Question: Help, im using unity 2020.3.15f2, OnCollisionEnter is not working.
I have 2 gameObjects, both with not trigger SphereColliders and not Kinematic RigidBodies.
My RigidBodies doesn't have gravity on, but they have constants (don't move on z, and don't rotate on x or y)
Im shure they collide because both gameobjects interact colliding, but when i call the script that contains the OnCollisionEnter (that just call a Debug.Log("Collision")) i don't see anything on console.
'''
void OnCollisionEnter(Collision col){
Debug.Log("Collision"); //i don't see anything on console
}
'''
This is my SphereCollider and RigidBody setup for both GameObjects:

And the script is on the parent of those GameObjects, like this:
<URL>
<URL>
<URL>
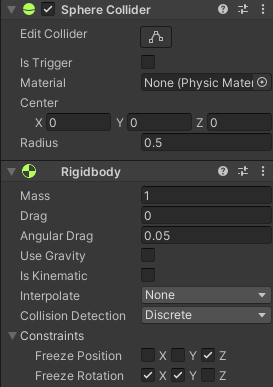
Answer: I Solve by thinking: How my scene is setted?, I see that the gameObjects that contain the Collider and the RigidBody, are child of the gameObject with the OnCollisionEnter script.
Aparently, OnCollisionEnter only works with the gameObject itself, if the script is attached to a parent or to a child of the gameObject, it'll not work.
So with that, i just need to make a Collision Detection Script on the gameObjects with the Colliders, and entangle it with the parent's script to do... the thinks the gameObject should do when collide.
Thanks all for your feedback and help, special thanks for @derHugo and @Ruzhim who are the people who help me to detect that problem.
Solution: make shure the script with the OnCollisionEnter is on the gameObject that have the Collider and the RigidBody, not the parent, not the child.